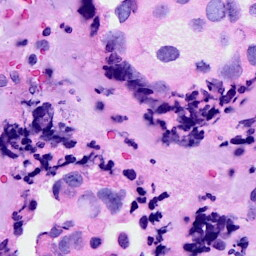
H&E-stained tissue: Breast